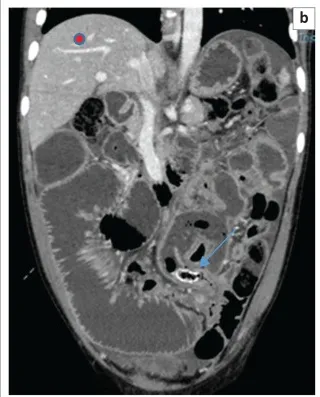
(a and b) Axial and coronal CT images demonstrating appendiceal wall thickening and enhancement with a faecolith (blue arrows) anterior and cephalad to the caecum (star). The right iliac fossa was unremarkable with fluid in the paracolic gutter (red arrow). Note the liver (red circle) is in the normal anatomic position.
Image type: radiology (ct)